A spectrogram of one vibration snapshot from a rotating bearing is shown (time on one axis, frequency on the other). Classify the bearing condition as one of: normal, inner_race, outer_race, ball.
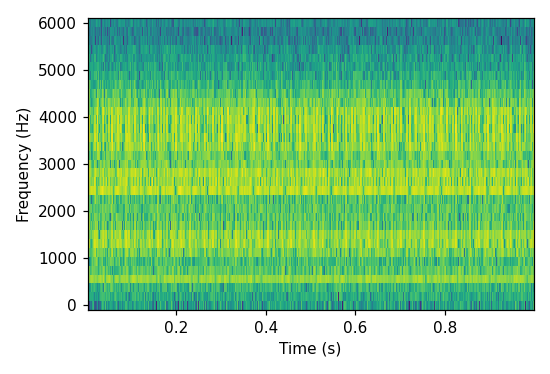
Answer: inner_race